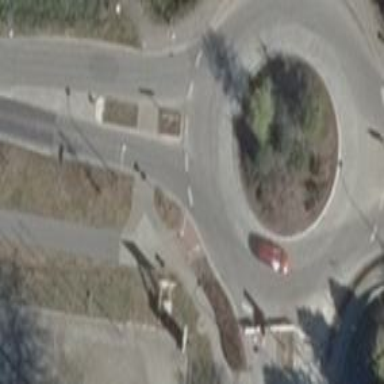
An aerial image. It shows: Primary highway with asphalt surface leading to roundabout. The road has separate sidewalks.